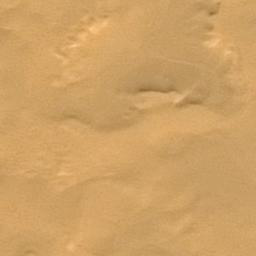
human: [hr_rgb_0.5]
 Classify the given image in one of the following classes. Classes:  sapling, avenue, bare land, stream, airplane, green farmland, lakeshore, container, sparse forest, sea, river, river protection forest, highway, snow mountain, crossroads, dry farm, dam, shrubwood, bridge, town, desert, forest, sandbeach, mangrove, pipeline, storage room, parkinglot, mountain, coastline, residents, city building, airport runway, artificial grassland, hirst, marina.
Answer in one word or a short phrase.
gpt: desert